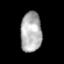
Tissue: lung
Cell type: Epithelial cells
Senescence score: 0.139
Nuclear area (px): 822
Mean DAPI intensity: 177.751